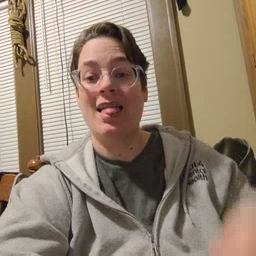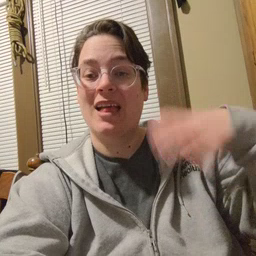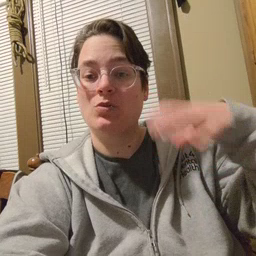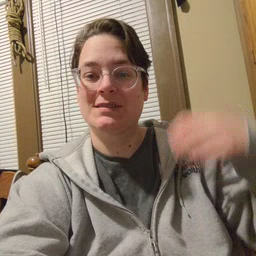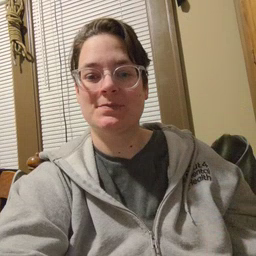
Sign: cloud